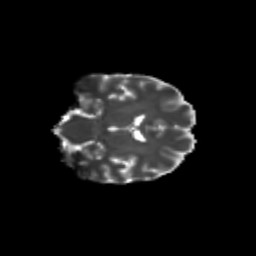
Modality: T2w
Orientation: coronal
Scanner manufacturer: siemens
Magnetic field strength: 3 T
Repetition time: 9.2 s
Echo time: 0.084 s